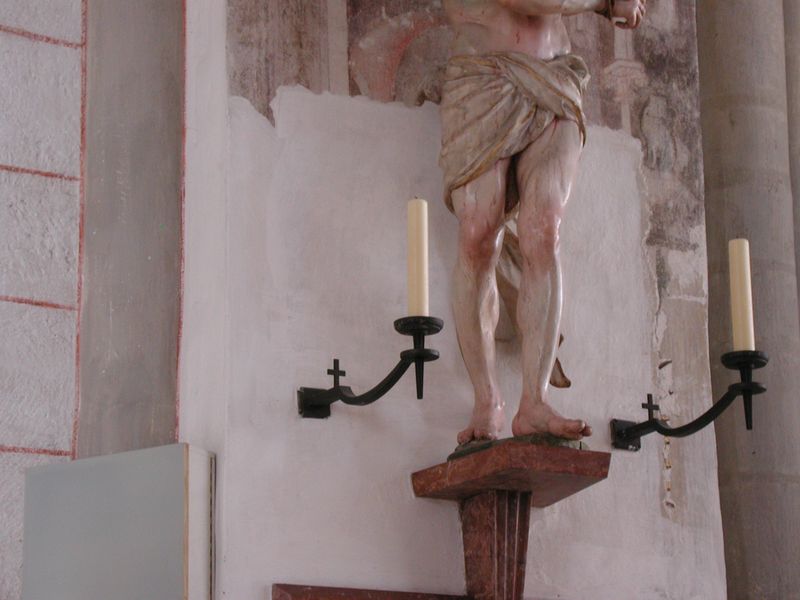
Titel: Ecce Homo
Künstler: Georg Petel
Standort: Augsburg, Dom (EU - D - B); Herkunftsort: Augsburg, Dominikanerkirche (EU - D - B)
Schlagwörter: schurz, weiß, holz, marmor, schwarz, rot, tuch, malerei, wand, sockel, stein, bild, kirche, gewand, skulptur, beine, füße, mauer, detail, wandmalerei, kerze, kerzen, kronleuchter, leuchter, metall, podest, knie, oberschenkel, waden, foto, eisen, blut, fuss, kreuz, kasten, kerzenständer, kreuze, christus, jesus, andacht, halter, fresko, sakral, armleuchter, kiche, restauration, want